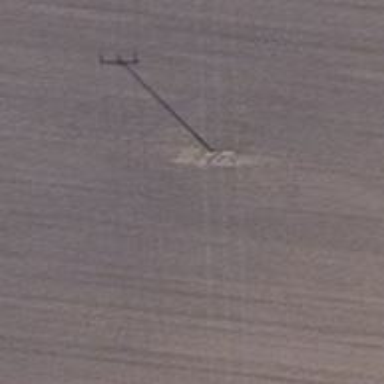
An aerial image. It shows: Power pole.